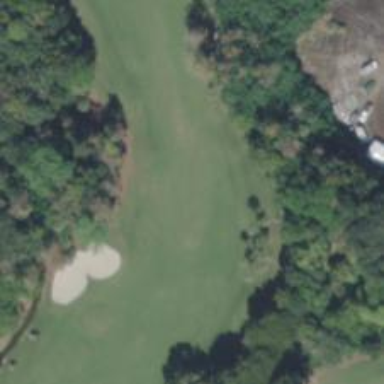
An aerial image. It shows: Golf hole.